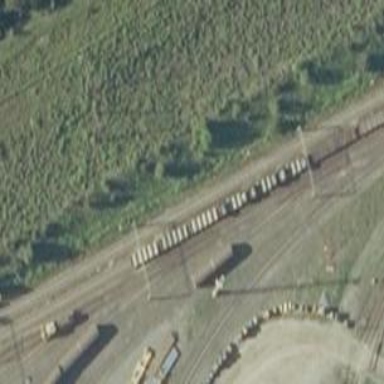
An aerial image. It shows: Railway yard with electrified contact lines.